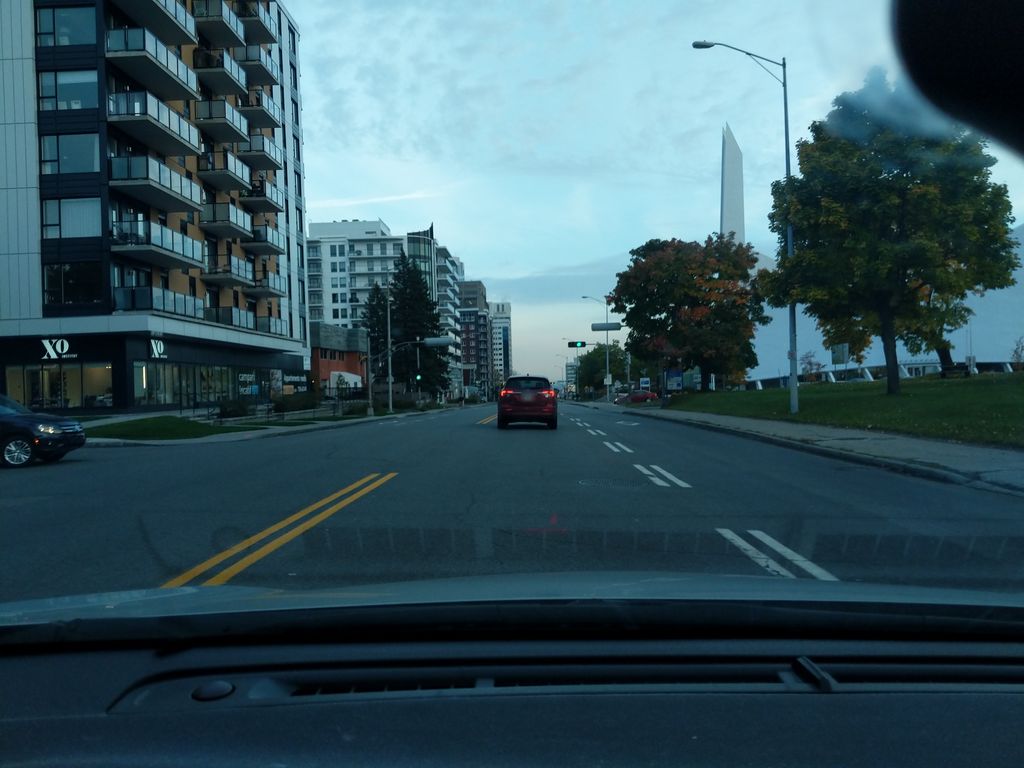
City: quebec_city